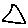
Label: triangle